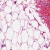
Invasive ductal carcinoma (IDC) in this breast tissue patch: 0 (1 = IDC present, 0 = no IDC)